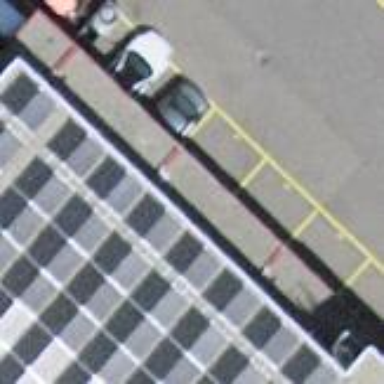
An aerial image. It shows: View of roof of building.